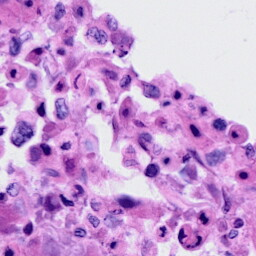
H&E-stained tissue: Cervix